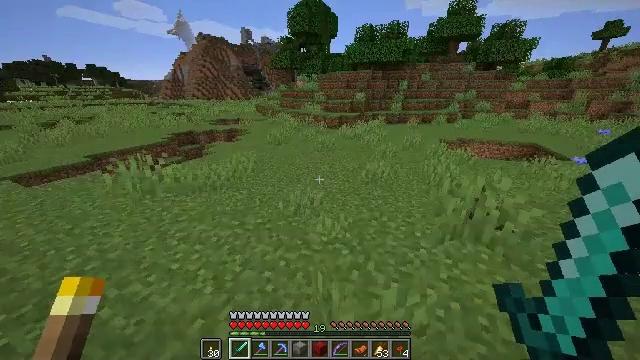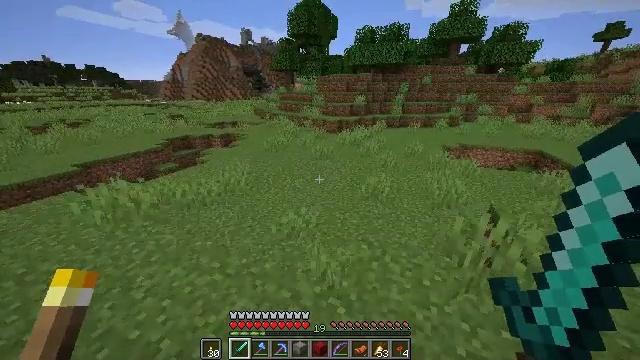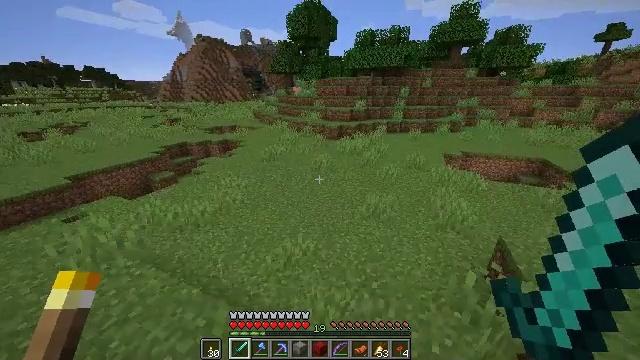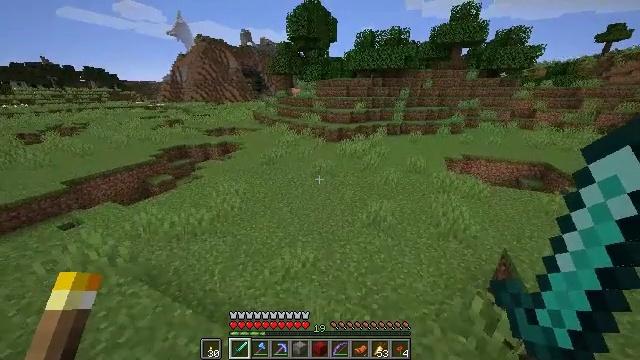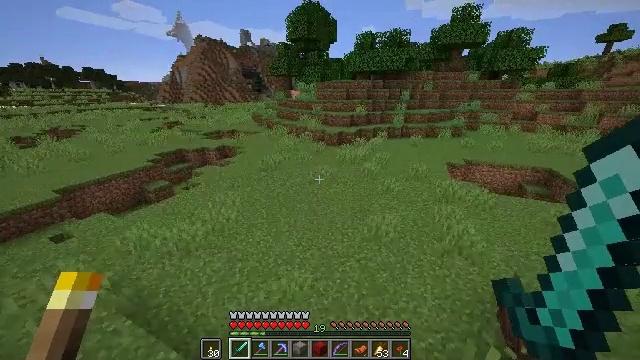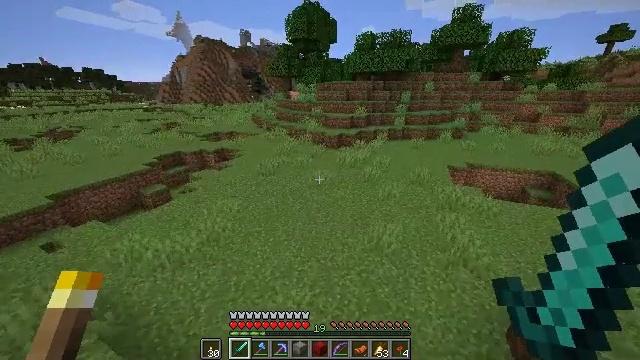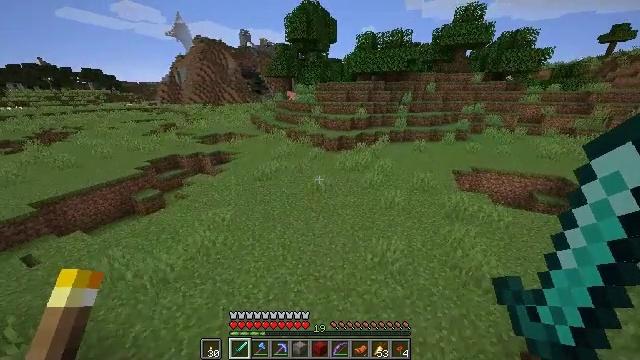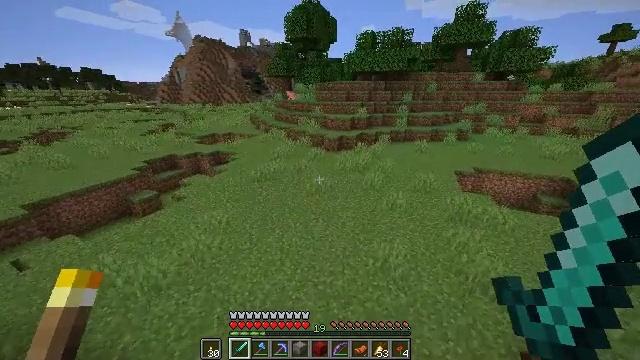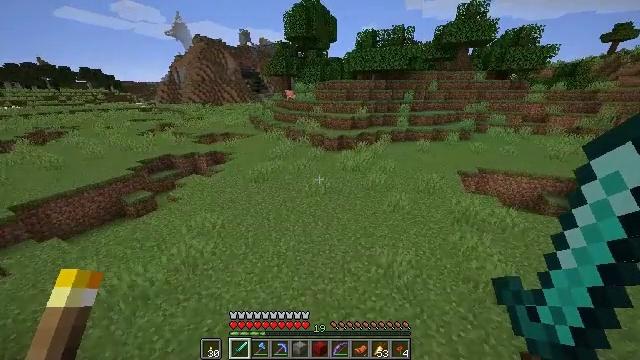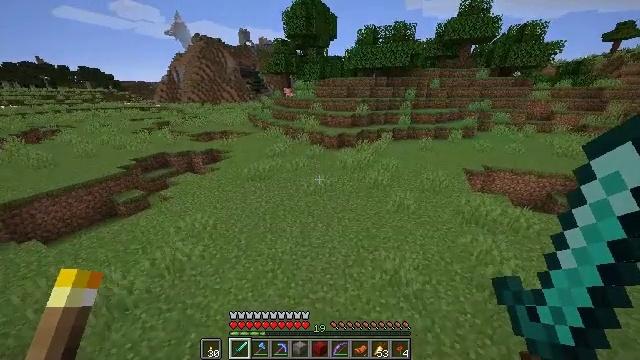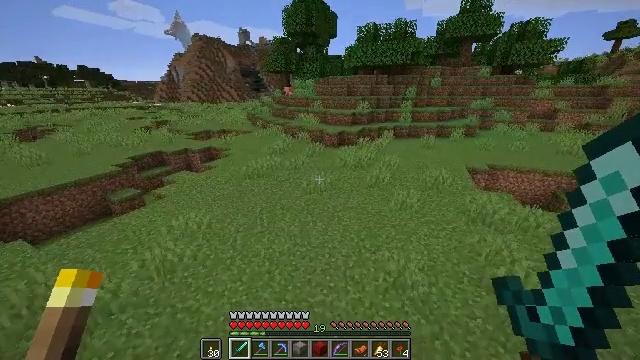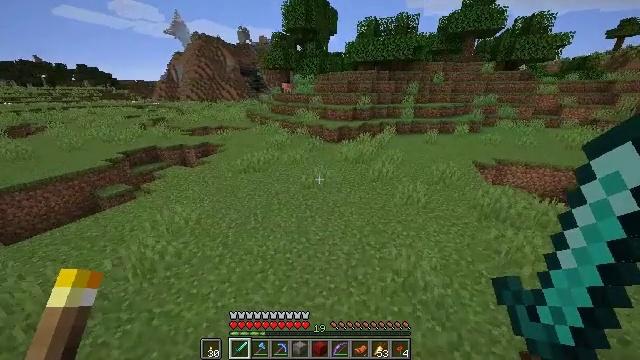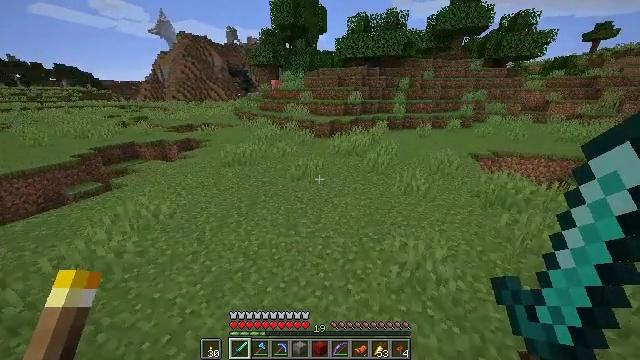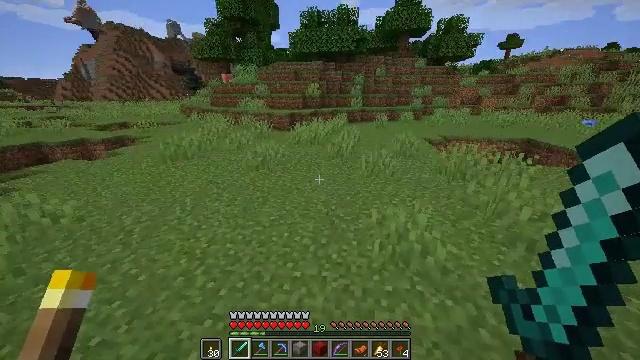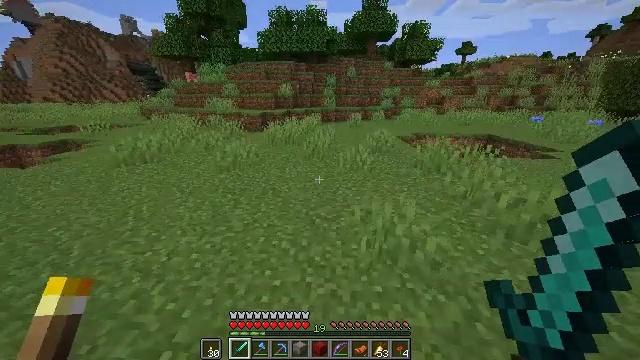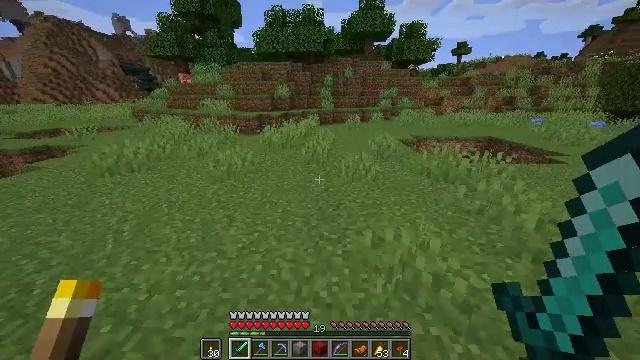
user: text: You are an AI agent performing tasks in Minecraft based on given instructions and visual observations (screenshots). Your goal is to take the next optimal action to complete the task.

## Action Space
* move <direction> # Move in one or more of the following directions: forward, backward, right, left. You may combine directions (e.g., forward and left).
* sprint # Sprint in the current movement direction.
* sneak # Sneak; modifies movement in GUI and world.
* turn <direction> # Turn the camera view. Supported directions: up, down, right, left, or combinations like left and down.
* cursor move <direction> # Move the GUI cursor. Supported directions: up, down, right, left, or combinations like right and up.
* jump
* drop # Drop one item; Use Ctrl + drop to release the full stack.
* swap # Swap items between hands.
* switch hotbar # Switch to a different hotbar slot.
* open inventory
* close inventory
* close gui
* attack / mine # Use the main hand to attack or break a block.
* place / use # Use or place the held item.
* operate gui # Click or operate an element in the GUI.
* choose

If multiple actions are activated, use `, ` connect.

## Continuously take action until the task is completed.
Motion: motion action
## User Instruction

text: Break oak leaves from the trees.
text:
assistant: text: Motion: move forward, sprint, jump
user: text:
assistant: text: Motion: move forward, sprint, jump
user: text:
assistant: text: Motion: move forward, sprint, jump
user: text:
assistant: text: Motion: move forward, sprint, jump
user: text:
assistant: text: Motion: move forward, sprint, jump
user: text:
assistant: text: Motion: move forward, sprint, jump
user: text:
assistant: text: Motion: move forward, sprint, jump
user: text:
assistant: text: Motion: move forward, sprint, jump
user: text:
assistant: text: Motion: move forward, sprint, jump
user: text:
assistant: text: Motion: move forward, sprint, jump
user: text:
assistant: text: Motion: move forward, sprint, jump
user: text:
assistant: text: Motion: move forward, sprint, turn right, jump
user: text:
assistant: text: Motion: move forward, sprint, turn right, jump
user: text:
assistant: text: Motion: move forward, sprint, turn right, jump
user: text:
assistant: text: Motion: move forward, sprint, jump
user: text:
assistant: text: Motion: move forward, sprint, jump
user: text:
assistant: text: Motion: move forward, sprint, jump
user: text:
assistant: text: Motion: move forward, sprint, jump
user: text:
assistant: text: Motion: move forward, sprint, jump
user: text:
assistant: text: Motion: move forward, sprint, jump
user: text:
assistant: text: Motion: move forward, sprint, jump
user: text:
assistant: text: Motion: move forward, sprint, jump
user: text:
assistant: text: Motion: move forward, sprint, jump
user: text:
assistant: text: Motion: move forward, sprint, jump
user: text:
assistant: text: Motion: move forward, sprint, jump
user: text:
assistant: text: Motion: move forward, sprint, jump
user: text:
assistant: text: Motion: move forward, sprint, jump
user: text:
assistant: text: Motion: move forward, sprint, jump
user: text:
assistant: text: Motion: move forward, sprint, jump
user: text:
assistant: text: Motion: move forward, sprint, turn right and up, jump